Interaction volume radius: 5 \u00c5
Interaction volume height: 30 \u00c5
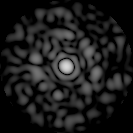
Disorder parameter: 0.8553